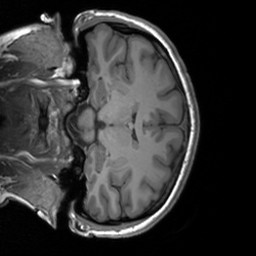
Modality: T1w
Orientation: coronal
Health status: healthy
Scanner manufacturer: siemens
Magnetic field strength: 3 T
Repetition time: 1.9 s
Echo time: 0.00226 s